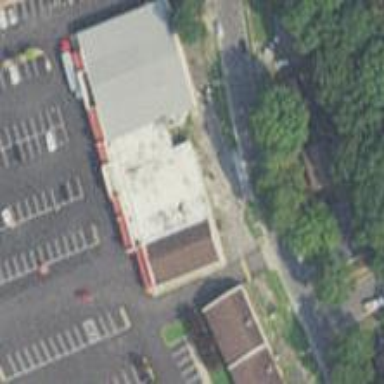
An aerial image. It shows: Commercial building.